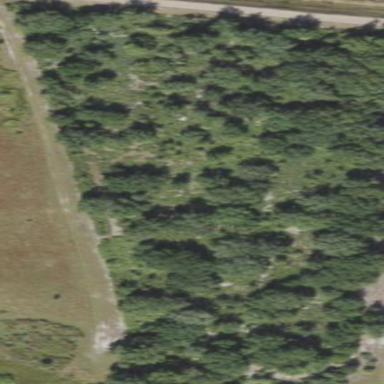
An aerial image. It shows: Woodland consisting mainly of needle-leaved trees.